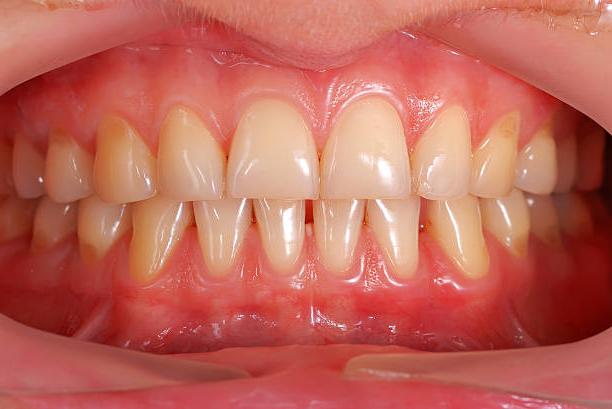
Condition: Gingivitis